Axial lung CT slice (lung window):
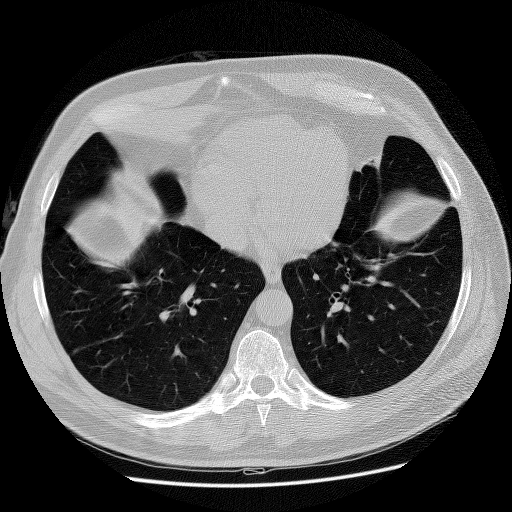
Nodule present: no